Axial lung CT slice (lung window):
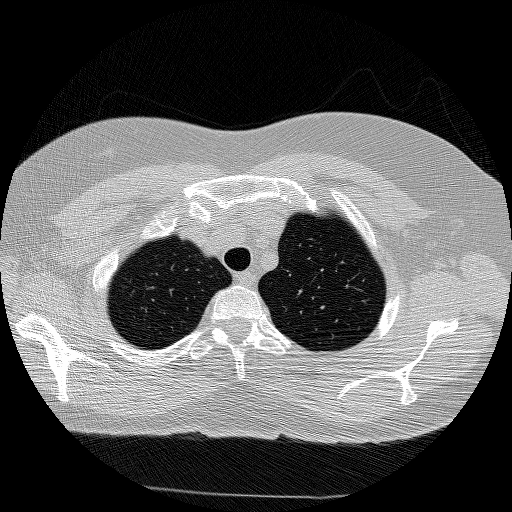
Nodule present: no